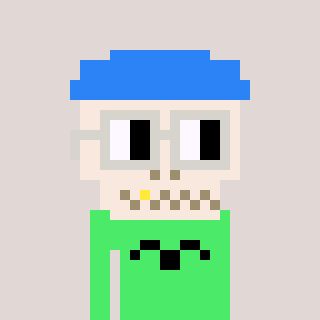
a pixel art character with square light gray glasses, a skeleton-hat-shaped head and a teal-colored body on a warm background